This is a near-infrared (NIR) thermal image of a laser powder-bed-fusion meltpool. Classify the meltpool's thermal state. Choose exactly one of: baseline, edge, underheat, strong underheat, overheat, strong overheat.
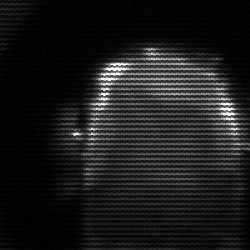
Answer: baseline